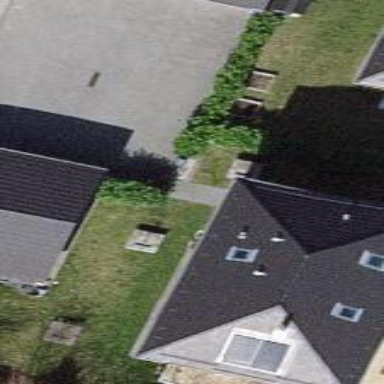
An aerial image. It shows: House with grey roof.